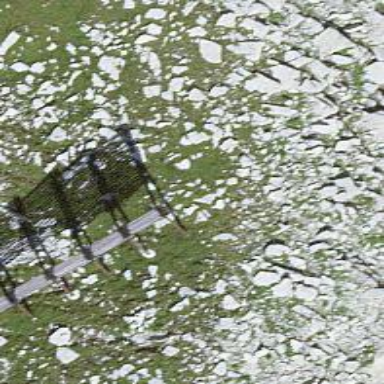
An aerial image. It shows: Snow bridge used as avalanche protection.